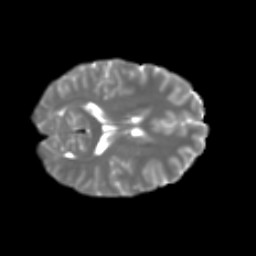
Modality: T2w
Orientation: axial
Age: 27
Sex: female
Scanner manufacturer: ge
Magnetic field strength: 3 T
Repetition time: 7.8 s
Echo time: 0.0608 s